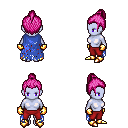
a pixel art fantasy rpg character, female body template, dark elf, purple skin, blue tattered cape, red pants, pink short topknot hairstyle, gold gloves, gold boots, four views (front, back, left, right), 2x2 character sprite sheet, small pixel art, hard edges, no anti-aliasing